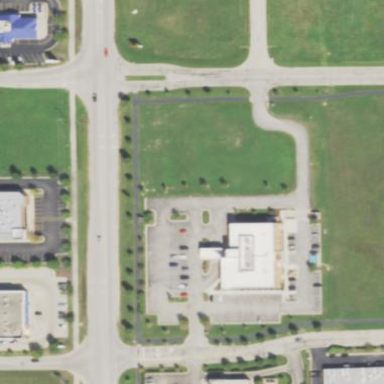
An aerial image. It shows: Healthcare clinic.